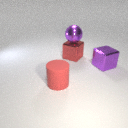
large red metal cube to the left of large purple metal cube